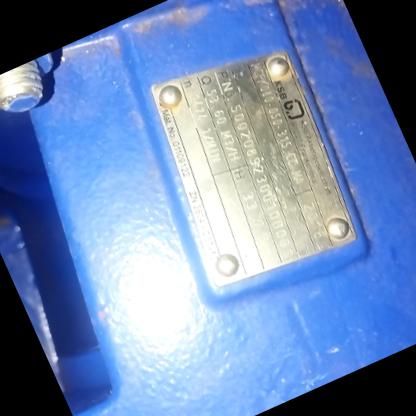
Klasa: tabliczka-znamionowa